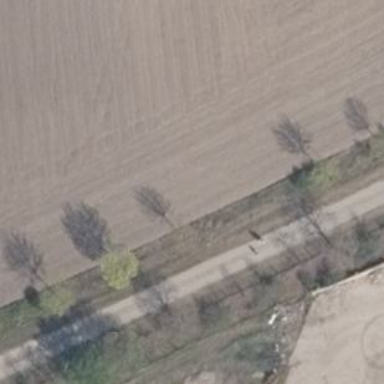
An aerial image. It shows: Row of trees in natural setting.